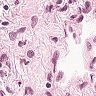
Metastatic tissue present: no